Field crop: maize
Growth stage: 2
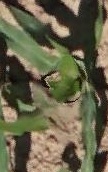
Species: maize